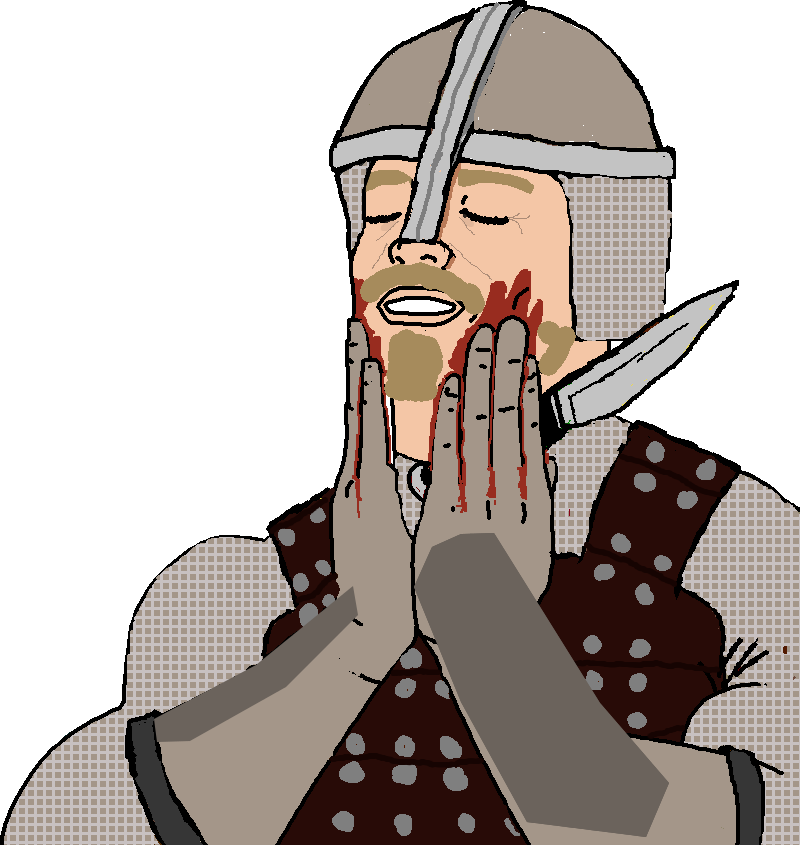
Label: 5_Feels_Good